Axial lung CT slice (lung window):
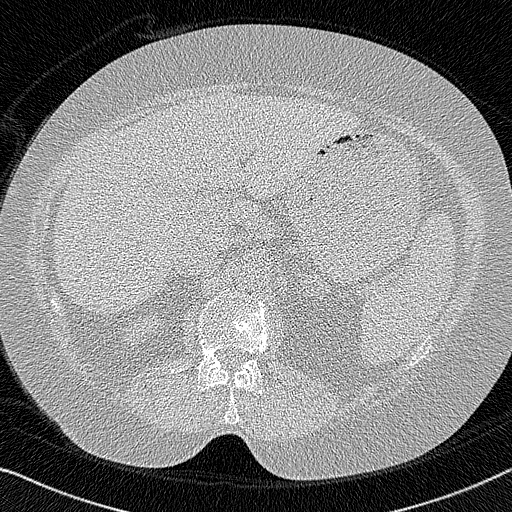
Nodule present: no